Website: lowes
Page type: customer-info-address
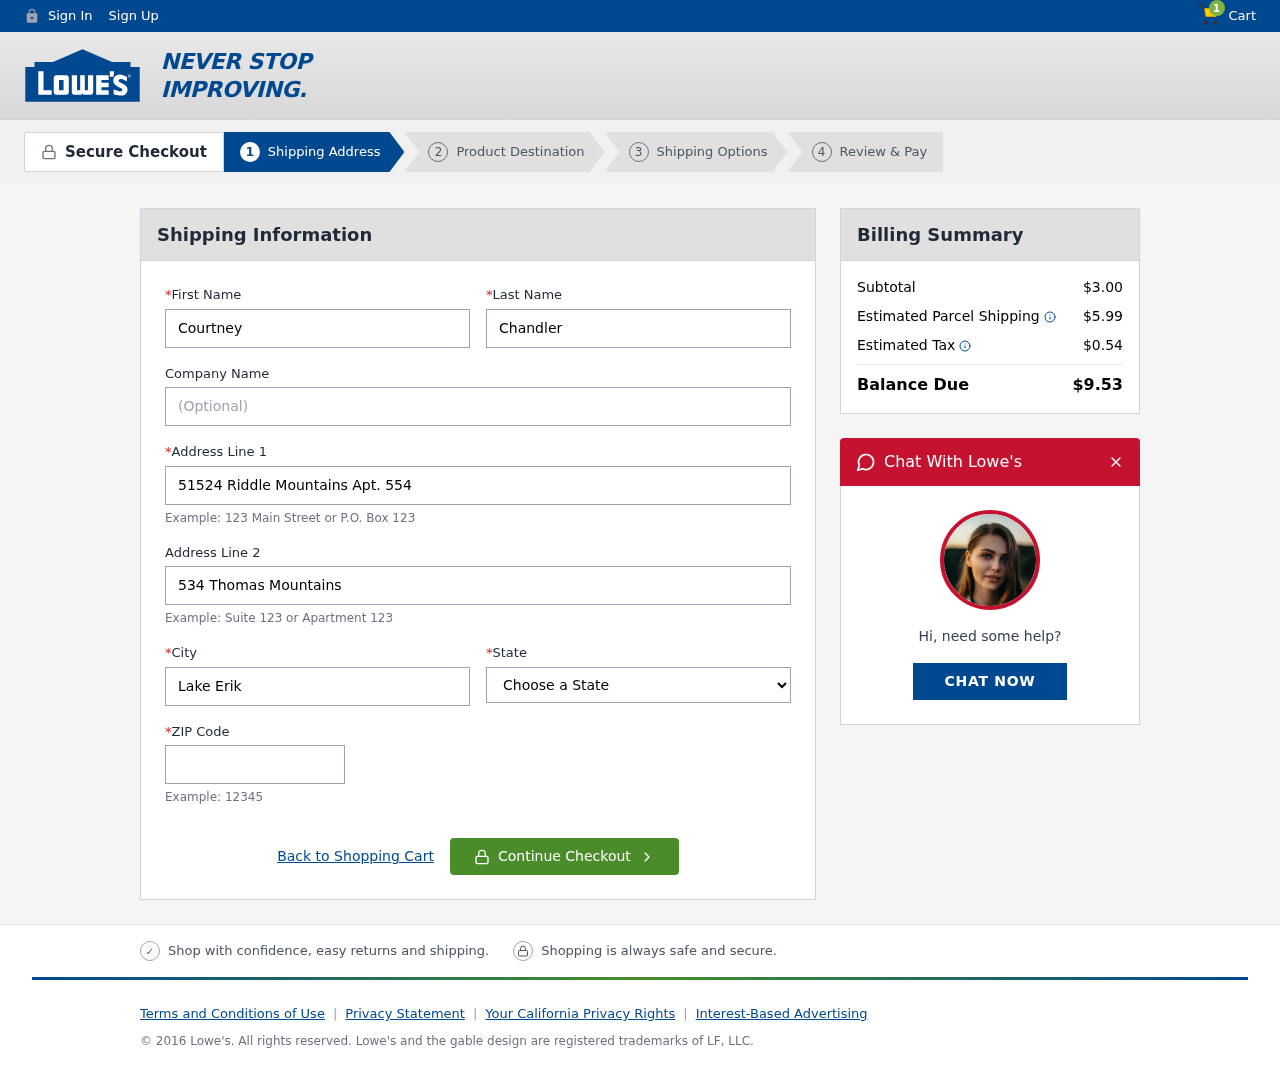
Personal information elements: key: PII_CITY
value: Lake Erik
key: PII_FIRSTNAME
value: Courtney
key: PII_LASTNAME
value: Chandler
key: PII_POSTCODE
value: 74509
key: PII_STATE
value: Alaska
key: PII_STREET
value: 51524 Riddle Mountains Apt. 554
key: PII_STREET2
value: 534 Thomas Mountains
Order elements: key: ORDER_NUM_ITEMS
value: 1
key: ORDER_SUBTOTAL
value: $3.00
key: ORDER_SHIPPING_COST
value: $5.99
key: ORDER_TAX
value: $0.54
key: ORDER_TOTAL
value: $9.53